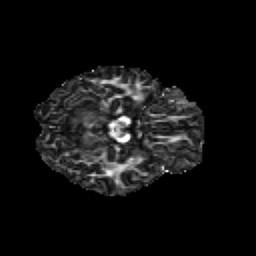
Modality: FA
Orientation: axial
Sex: female
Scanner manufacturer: siemens
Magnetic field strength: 3 T
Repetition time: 5 s
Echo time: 0.071 s